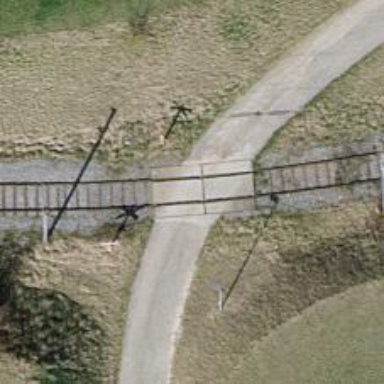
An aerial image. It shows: Level crossing along the railway.